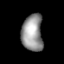
Tissue: lung
Cell type: Fibroblasts
Senescence score: 0.5682
Nuclear area (px): 754
Mean DAPI intensity: 149.284